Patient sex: M
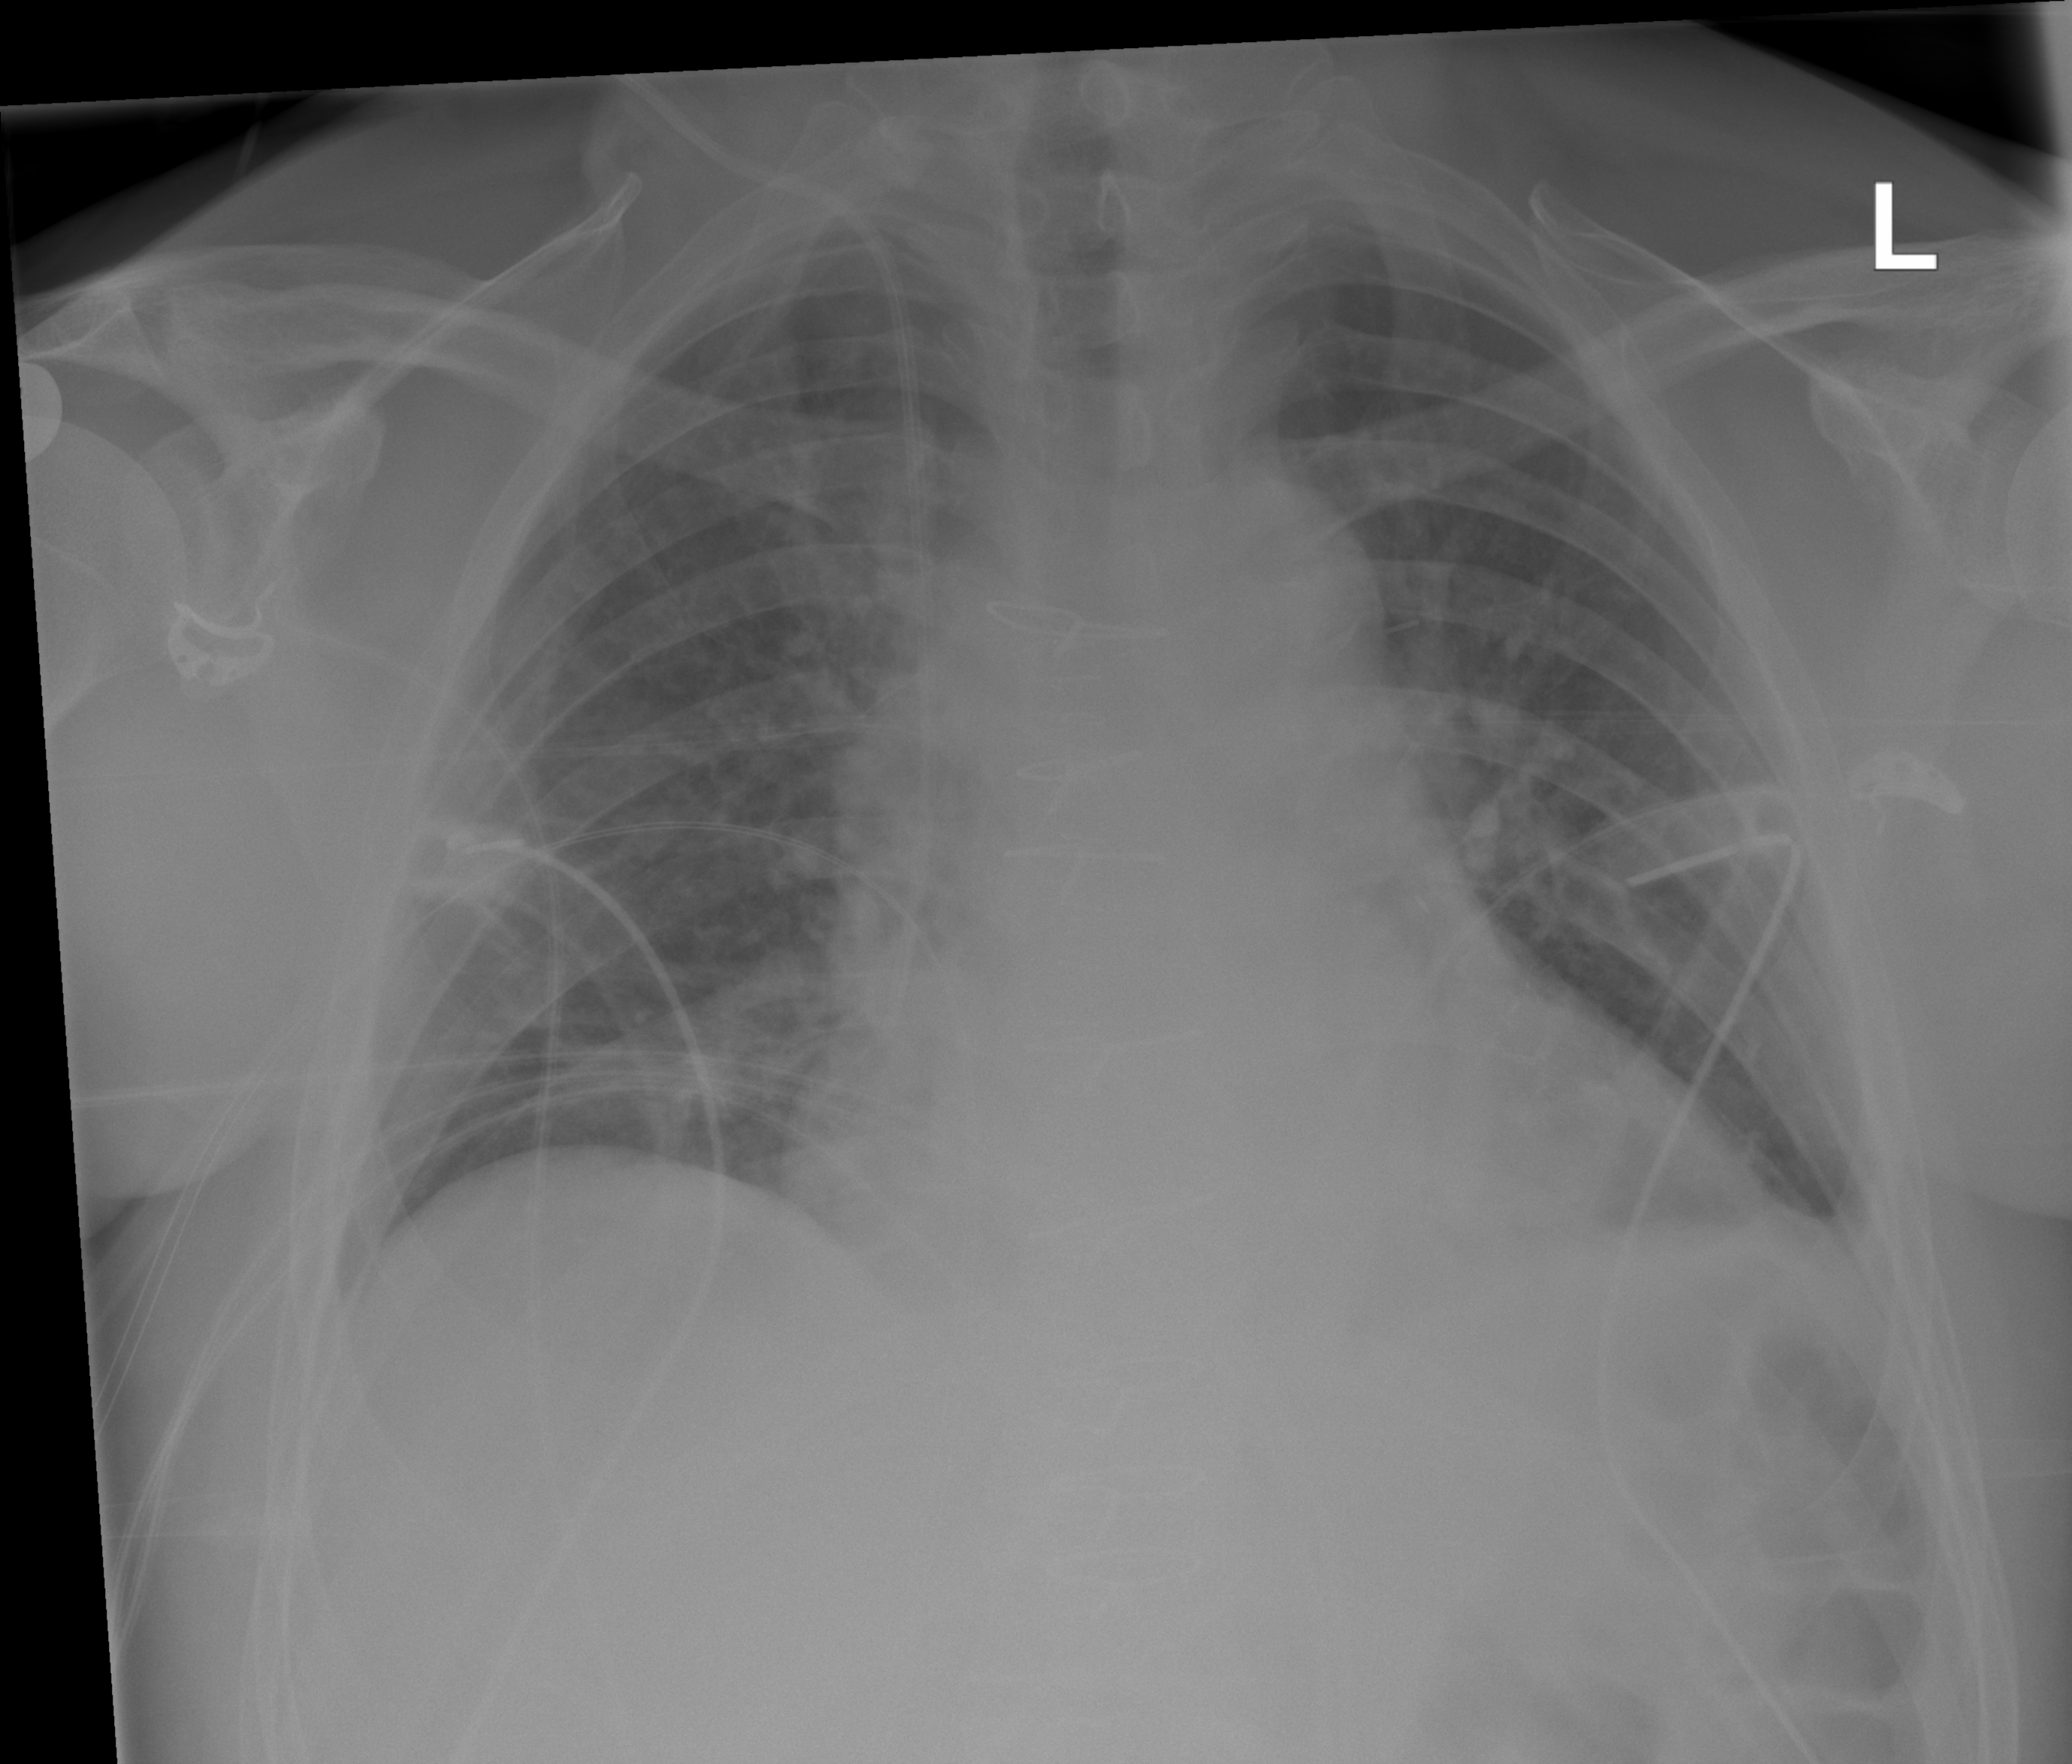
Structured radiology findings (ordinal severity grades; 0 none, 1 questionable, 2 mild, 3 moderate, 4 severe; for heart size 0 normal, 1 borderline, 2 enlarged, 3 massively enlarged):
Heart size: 2
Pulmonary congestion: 0
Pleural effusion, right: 0
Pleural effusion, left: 1
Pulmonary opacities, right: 0
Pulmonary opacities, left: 0
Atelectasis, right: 0
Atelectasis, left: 2